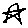
Label: star